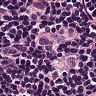
Metastatic tissue present: yes